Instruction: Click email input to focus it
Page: traveler
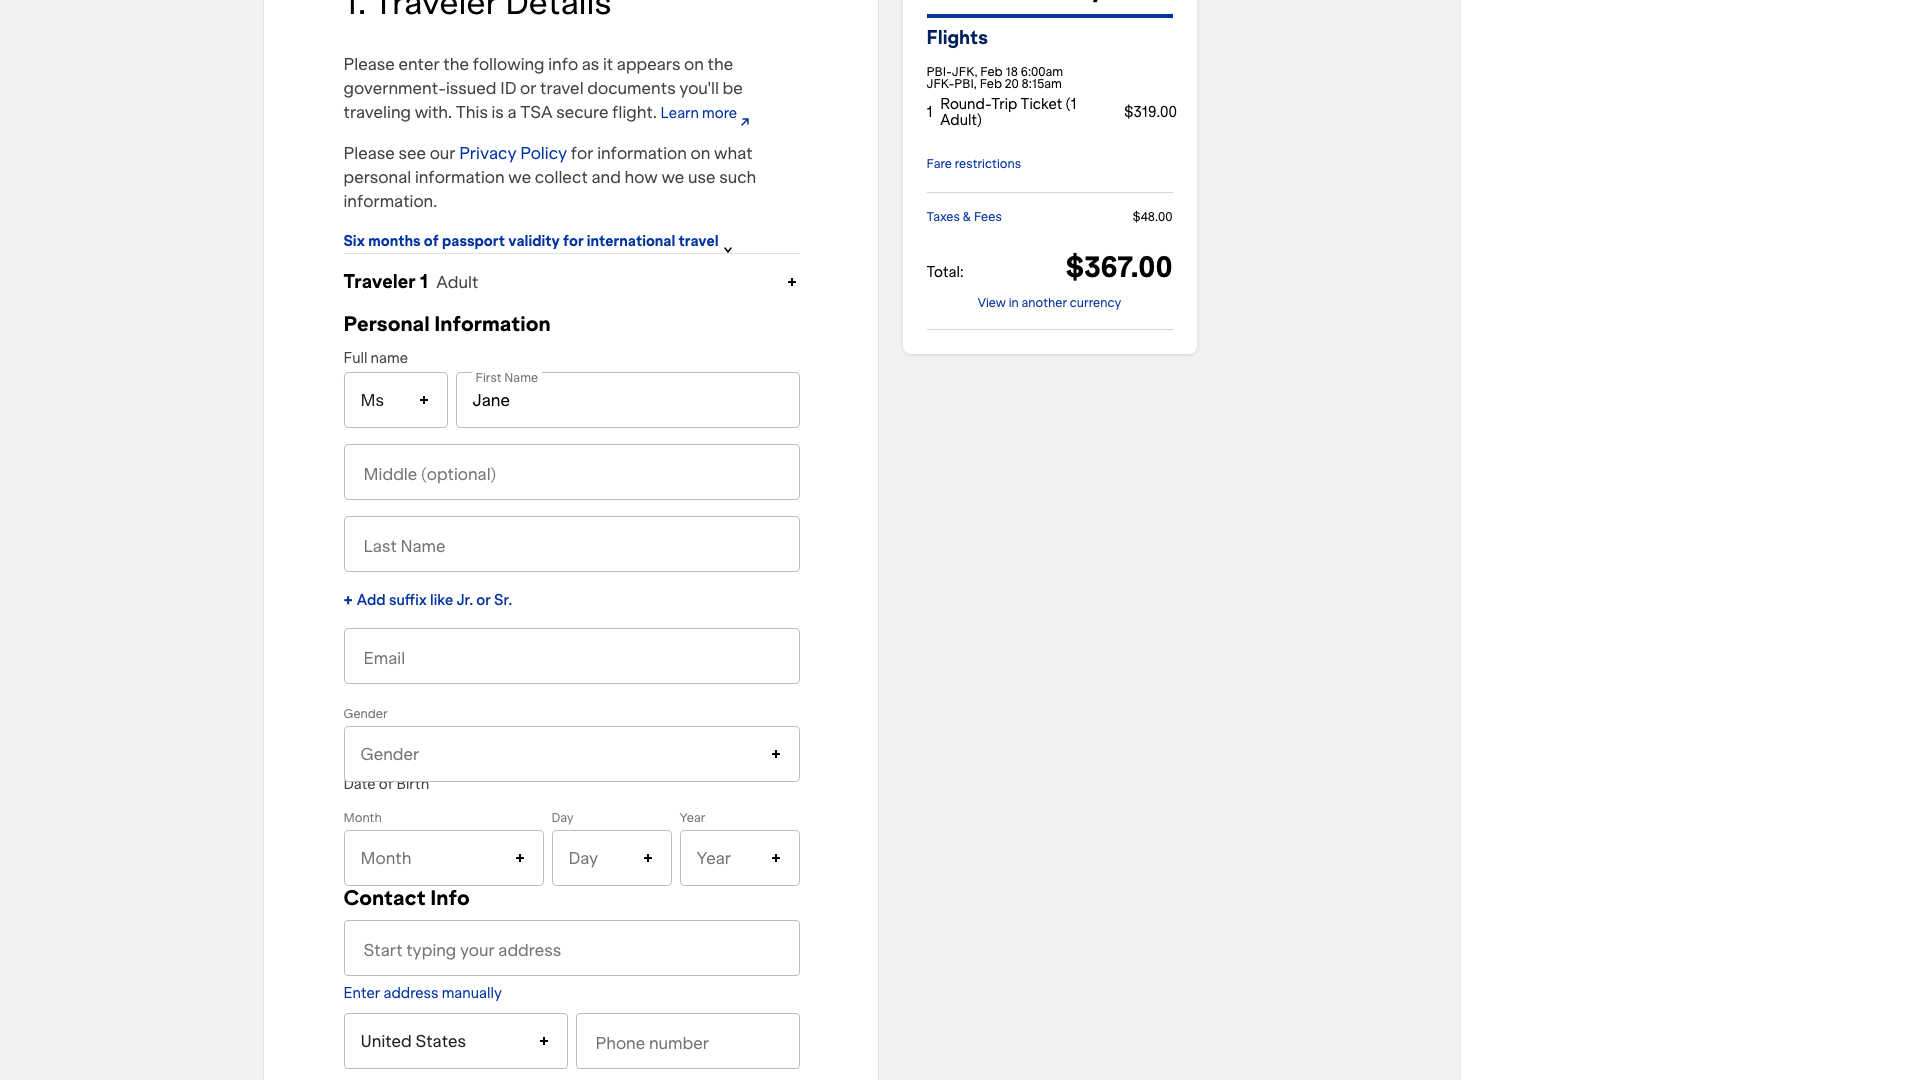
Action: click